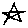
Label: star